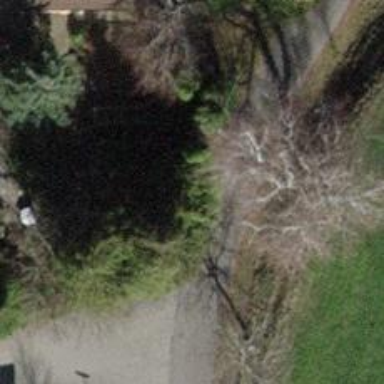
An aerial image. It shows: Residential road.